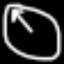
Label: clock